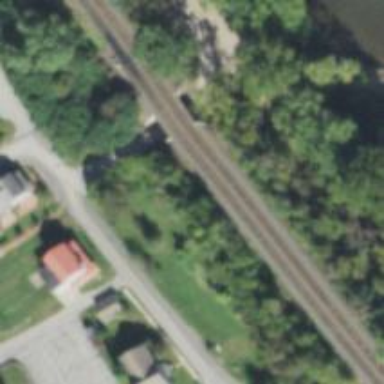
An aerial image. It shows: Railway bridge.